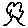
Label: tree